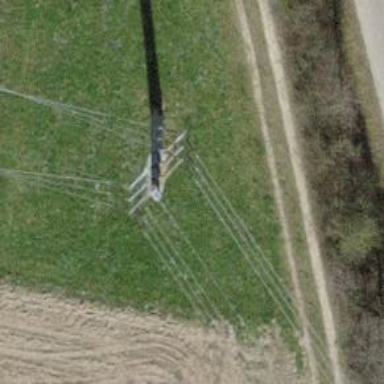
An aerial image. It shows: Power line is depicted.